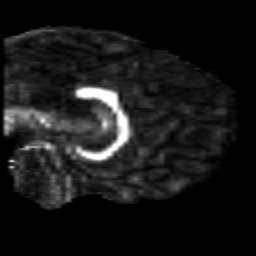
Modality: FA
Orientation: sagittal
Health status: healthy
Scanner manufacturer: siemens
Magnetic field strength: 3 T
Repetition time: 10 s
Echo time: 0.092 s